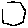
Label: hexagon